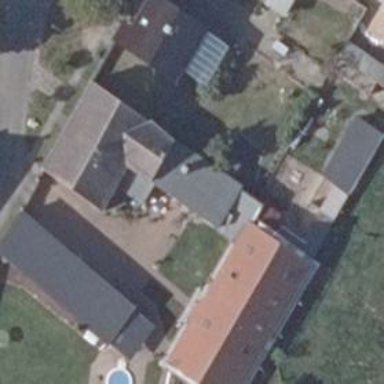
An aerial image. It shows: Detached building with gabled roof.